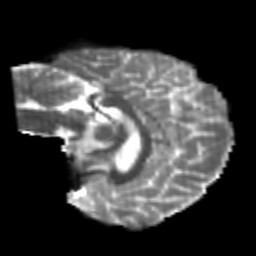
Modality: T2w
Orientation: sagittal
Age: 21
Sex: male
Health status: healthy
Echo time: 0.074 s